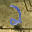
Label: 2